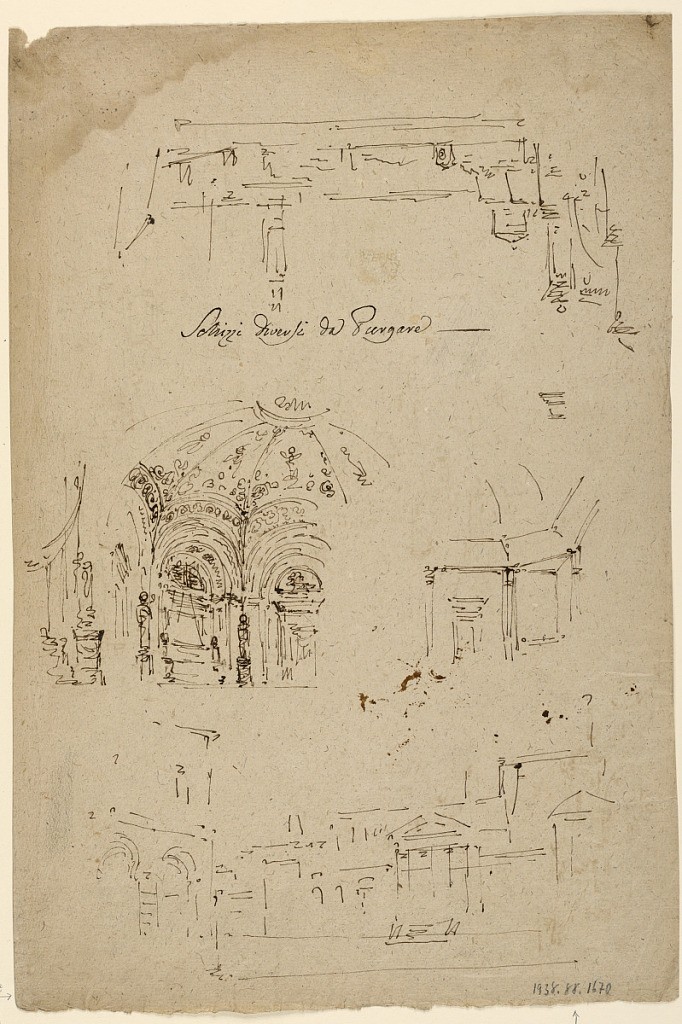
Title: Sheet of architectural sketches
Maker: Giuseppe Valadier, Italian, 1762–1839
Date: ca. 1800–20
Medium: Pen and bistre ink on gray-brown paper
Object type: Drawing
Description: Sheet of architectural sketches, including stage designs. One side, below: a market place. Center: a polygonal room with a cupola. Above, in opposite direction: the stage is bordered by the outskirts of a fortified town. Other side, below at left: a gate as a sidewing. At right: a hall with a monument at its center. Center, in opposite direction: interior of a fortress with stairs leading to a tower bridge. Below, at right, a plan.